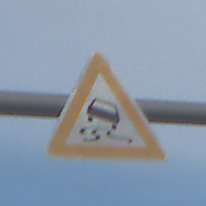
Verkehrszeichen: SchleuderOderRutschgefahr
Umgebung: Outdoor, Nature
Tageszeit: MorningAfternoon
Wetter: PartlyCloudy
Licht: Natural
Jahreszeit: NotSpecified
Kontrast: HighContrast